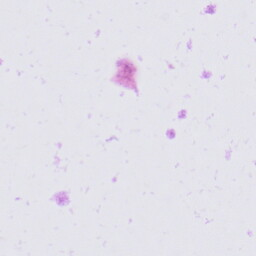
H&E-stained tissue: Prostate